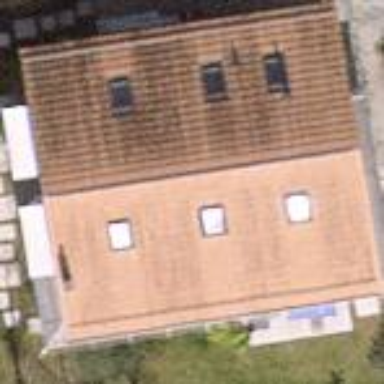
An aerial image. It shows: Simple house.